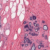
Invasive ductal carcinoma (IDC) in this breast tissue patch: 0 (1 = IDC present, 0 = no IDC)